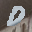
Label: 0